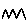
Label: zigzag